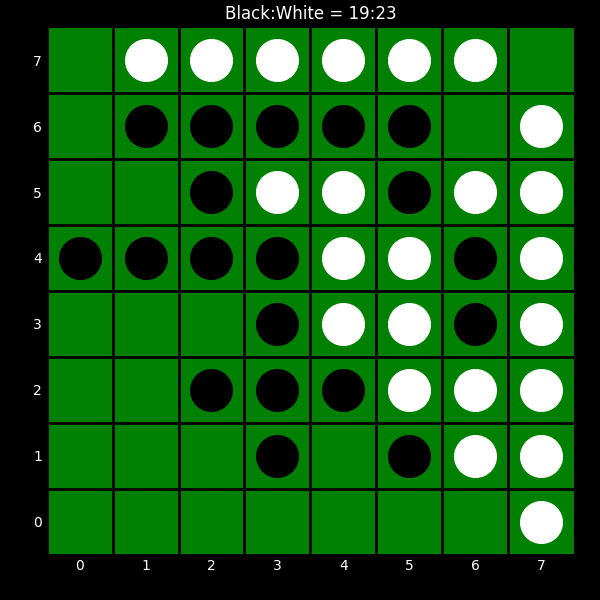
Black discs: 19
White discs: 23